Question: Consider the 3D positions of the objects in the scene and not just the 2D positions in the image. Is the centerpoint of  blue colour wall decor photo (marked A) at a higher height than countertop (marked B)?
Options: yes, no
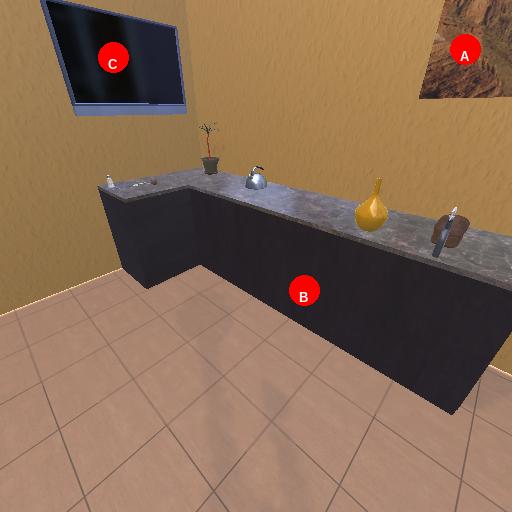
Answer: yes